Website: home-depot
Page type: delivery-shipping
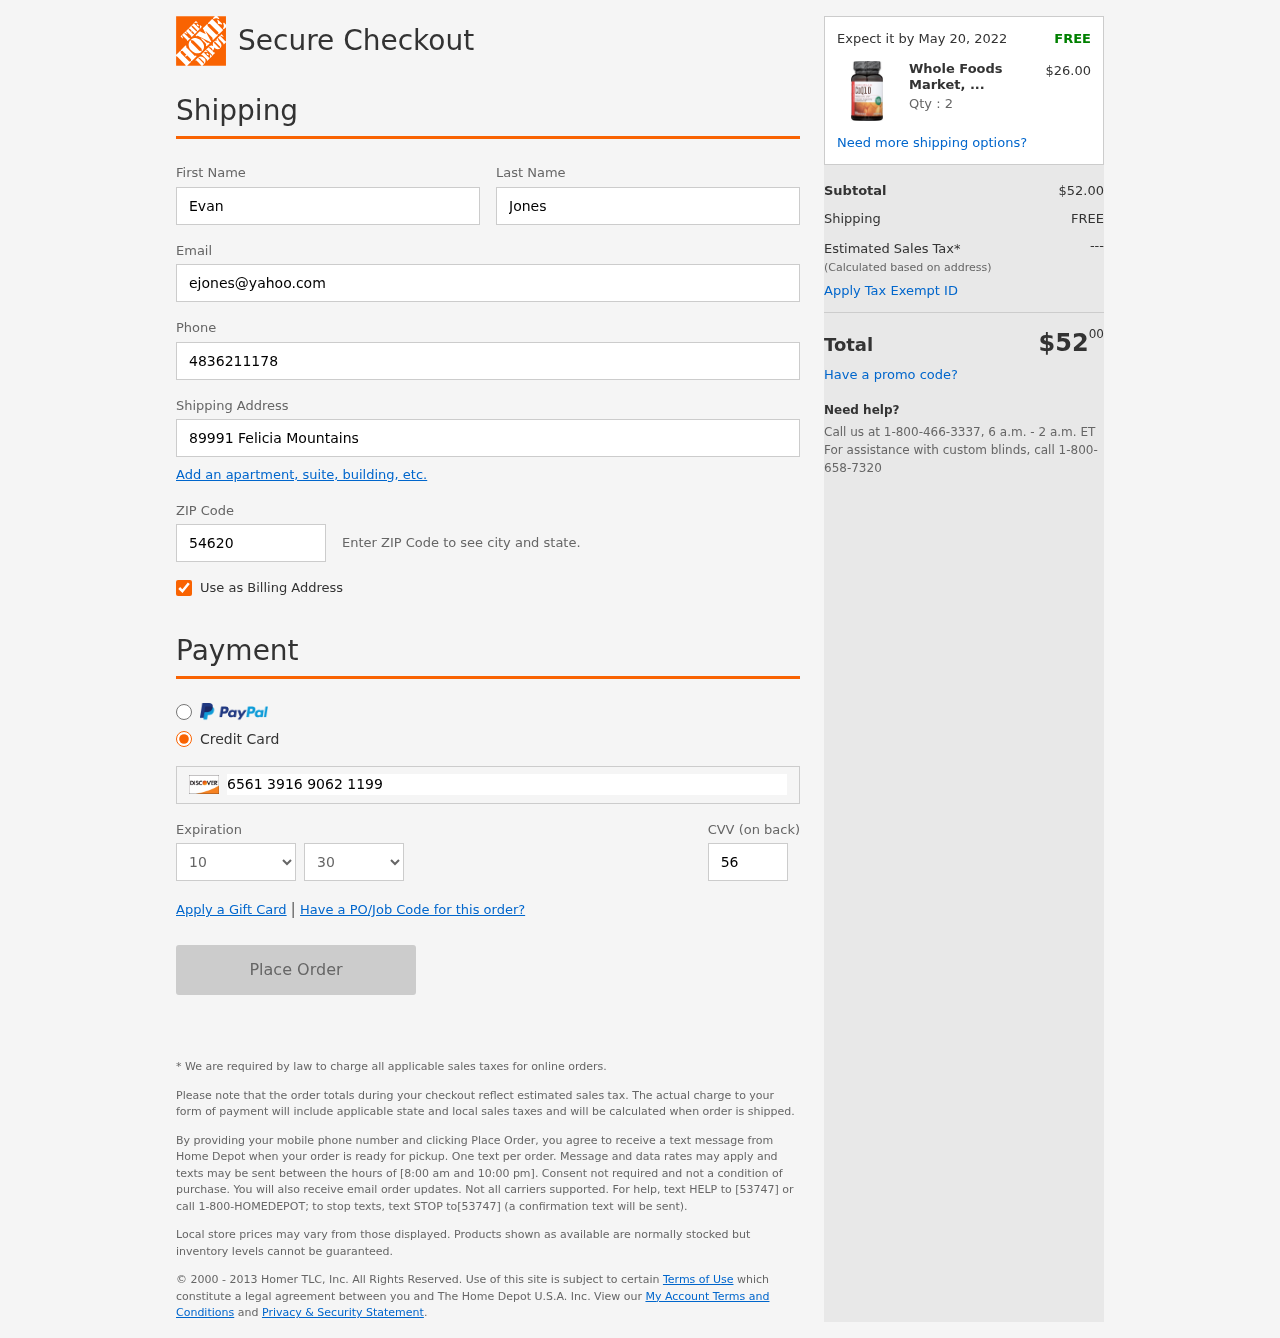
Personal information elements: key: PII_CARD_CVV
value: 565
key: PII_CARD_EXPIRY_MONTH
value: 10
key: PII_CARD_EXPIRY_YEAR
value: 30
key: PII_CARD_NUMBER
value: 6561 3916 9062 1199
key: PII_EMAIL
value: ejones@yahoo.com
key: PII_FIRSTNAME
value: Evan
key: PII_LASTNAME
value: Jones
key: PII_PHONE
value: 4836211178
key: PII_POSTCODE
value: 54620
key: PII_STREET
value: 89991 Felicia Mountains
Product elements: key: PRODUCT1_NAME
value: Whole Foods Market, CoQ10 100mg, 60 ct
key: PRODUCT1_PRICE
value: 26
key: PRODUCT1_QUANTITY
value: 2
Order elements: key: ORDER_DELIVERY_DATE
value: Expect it by May 20, 2022
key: ORDER_SUBTOTAL
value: $52.00
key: ORDER_SHIPPING_COST
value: FREE
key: ORDER_TOTAL
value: $5200